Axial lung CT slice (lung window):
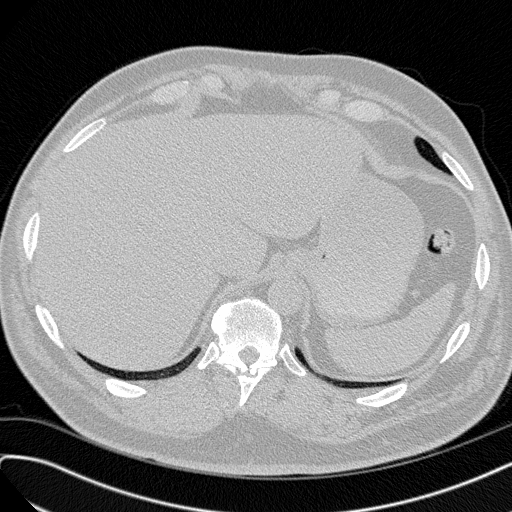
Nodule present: no